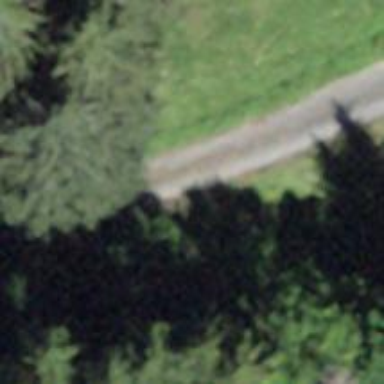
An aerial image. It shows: Well-maintained track road with grade 1 tracktype.